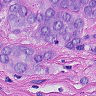
Metastatic tissue present: yes